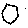
Label: hexagon